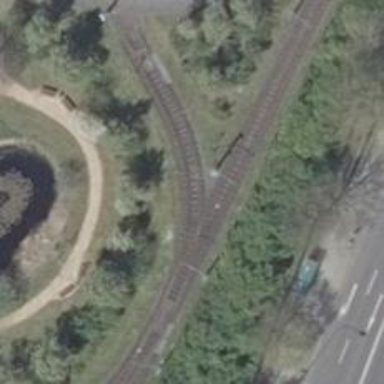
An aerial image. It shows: Railway signal.